Question: I add a View in front of a textView. But I want I can see the text through my View.
Like this:
Thank in advance, any answers are appreciate :D
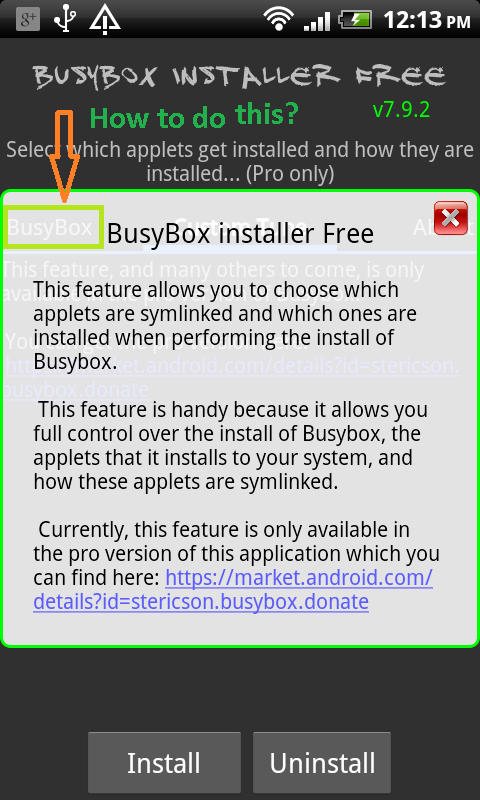
Answer: You can create a tranparent dialog by this.
'''
public class DialogActivity extends Activity {
@Override
public void onCreate(Bundle savedInstanceState) {
super.onCreate(savedInstanceState);
final AlertDialog alertDialog = new AlertDialog.Builder(this).create();
alertDialog.setTitle(" ");
alertDialog.setMessage("");
alertDialog.setIcon(R.drawable.icon);
alertDialog.setButton("Accept", new DialogInterface.OnClickListener() {
public void onClick(DialogInterface dialog, int which) {
}
});
alertDialog.setButton2("Deny", new DialogInterface.OnClickListener() {
public void onClick(DialogInterface dialog, int which) {
}
});
alertDialog.show();
}
}
'''
After this just put a line in AndroidManifest.xml, where you define your activity in manifest.
'''
android:theme="@android:style/Theme.Translucent.NoTitleBar"
'''
Try below code
'''
Dialog mDialog = new Dialog(mContext, android.R.style.Theme_Translucent_NoTitleBar_Fullscreen);
'''